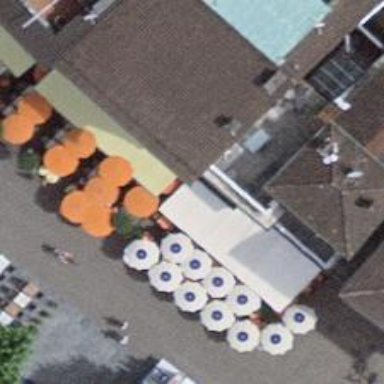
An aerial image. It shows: Restaurant.